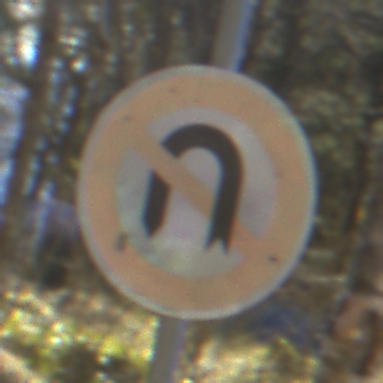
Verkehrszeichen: VerbotWenden
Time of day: MorningAfternoon
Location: Outdoor (Nature)
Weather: Clear
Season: Winter
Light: Natural